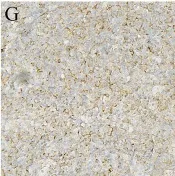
(G) Immunohistochemical stain weakly positive for Desmin(20x).
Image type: pathology (immunostaining)